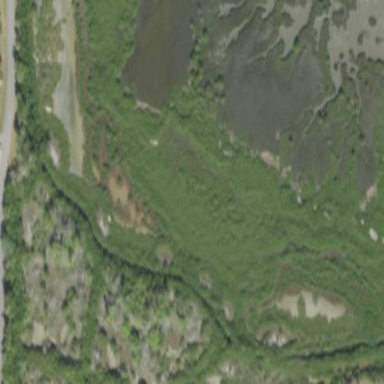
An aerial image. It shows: Saltmarsh wetland area.